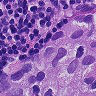
Metastatic tissue present: yes